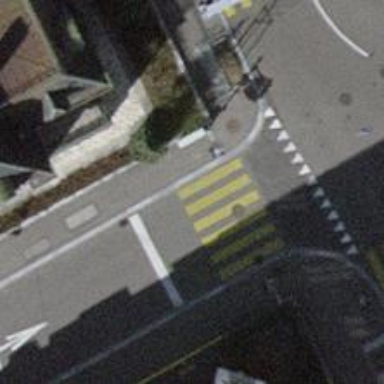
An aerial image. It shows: Road with traffic signals and zebra crossing. The crossing markings are zebra.